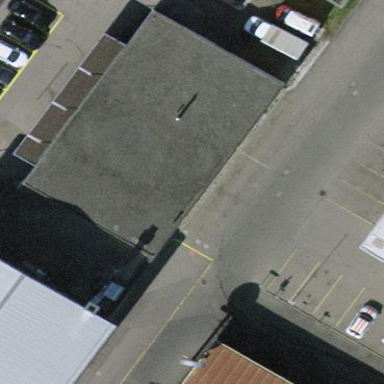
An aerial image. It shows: Building that houses car repair shop.